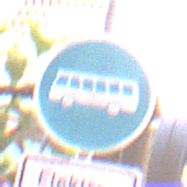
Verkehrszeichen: Busssonderstreifen
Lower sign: BesondereFahrzeugeUndTransportgueter11
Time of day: MorningAfternoon
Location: Outdoor (Urban)
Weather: Clear
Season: NotSpecified
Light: Natural